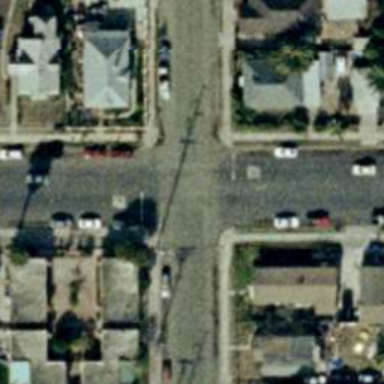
An intersection with some cars parked at the roadside .